Question: I'm using gettext with python and google app engine and a cufon font and I lose international characters and I can't display aao for certain words eg to the left here it should say FOLJ instead of FLJ:

The gettext translation .po that I compile to .mo with poedit contains this translation:
'''
msgid "FOLLOW US"
msgstr "FOLJ OSS"
msgid "DISTRIBUTOR"
msgstr "ATERFORSALJARE"
'''
So one is working and not the other because the cufon font does not have aao. The template is
'''
<div class="links"> <a href="/login/" target="_blank" title="Log in distributor">&nbsp;{% trans %}DISTRIBUTOR{% endtrans %} LOG IN</a>&nbsp;|&nbsp;<a href="/register/" target="_blank" title="Log in distributor">{% trans %}JOIN{% endtrans %}</a>
<strong class="title">{% trans %}FOLLOW US{% endtrans %}</strong>
'''
And my cufon font is this rather large <URL>
'''
Cufon.registerFont({"w":216,"face":{"font-family":"ApexLight","font-weight":450,"font-stretch":"normal","units-per-em":"360","panose-1":"2 1 6 0 4 5 1 1 1 3","ascent":"270","descent":"-90","x-height":"2","bbox":"-14 -288.35 333 92","underline-thickness":"7.2","underline-position":"-29.52","unicode-range":"U+0020-U+007E"},"glyphs":{" ":{"w":61,"k":{"T":11,"V":7,"W":7,"Y":4}},"A":{"d":"208,0r-14,0r-27,-78r-118,0r-27,78r-13,0r95,-272r8,0xm108,-252r-56,164r112,0","k":{"T":34,"V":32,"W":22,"Y":47,"C":7,"G":7,"O":7,"Q":7,"S":7,"v":20,"w":7,"y":18,"c":4,"d":4,"e":4,"o":4,"q":4,"U":7}},"B":{"d":"25,0r0,-270r82,0v61,0,81,30,81,68v0,32,-19,58,-52,61v42,0,62,30,62,68v0,41,-23,73,-88,73r-85,0xm37,-135r0,125r76,0v60,0,73,-31,73,-63v0,-73,-79,-62,-149,-62xm177,-202v0,-30,-9,-58,-66,-58r-74,0r0,115r76,0v50,0,64,-28,64,-57","w":212,"k":{"V":11,"W":4,"Y":7,"X":7}},"C":{"d":"20,-135v0,-87,24,-137,104,-137v31,0,52,5,66,11r0,11v-22,-8,-40,-11,-66,-11v-67,0,-93,42,-93,126v0,84,26,126,93,126v26,0,44,-3,66,-11r0,11v-14,6,-35,11,-66,11v-80,0,-104,-50,-104,-137","w":210,"k":{"T":7,"Y":11,"A":4}},"D":{"d":"103,0r-78,0r0,-270r78,0v85,0,104,50,104,135v0,85,-19,135,-104,135xm37,-260r0,250r65,0v75,0,93,-41,93,-125v0,-84,-18,-125,-93,-125r-65,0","w":226,"k":{"T":7,"V":11,"W":7,"Y":25,"A":11,"X":11}},"E":{"d":"162,-145r0,10r-125,0r0,125r138,0r0,10r-150,0r0,-270r150,0r0,10r-138,0r0,115r125,0","w":194,"k":{"J":-5,"j":-5}},"F":{"d":"158,-145r0,10r-121,0r0,135r-12,0r0,-270r146,0r0,10r-134,0r0,115r121,0","w":185,"k":{".":36,",":36,":":13,";":13,"A":22,"J":22,"v":7,"w":7,"y":7,"a":7,"c":7,"d":7,"e":7,"g":7,"o":7,"q":7,"s":7,"X":7}},"G":{"d":"124,-9v23,0,50,-3,68,-12r0,-104r-58,0r0,-10r70,0r0,123v-18,8,-44,14,-80,14v-80,0,-104,-50,-104,-137v0,-87,24,-137,104,-137v35,0,57,6,72,13r0,11v-22,-9,-43,-13,-72,-13v-67,0,-93,42,-93,126v0,84,26,126,93,126","w":228,"k":{"T":7,"Y":7,"A":4}},"H":{"d":"203,0r-11,0r0,-135r-155,0r0,135r-12,0r0,-270r12,0r0,125r155,0r0,-125r11,0r0,270","w":228},"I":{"d":"45,0r-12,0r0,-270r12,0r0,270","w":77},"J":{"d":"11,1r0,-10v32,3,68,-1,68,-38r0,-223r11,0r0,222v3,37,-32,55,-79,49","w":126},"K":{"d":"68,-143r-32,38r0,105r-11,0r0,-270r11,0r0,151r130,-151r13,0r-104,120r117,150r-14,0","w":197,"k":{"V":7,"W":7,"Y":7,"C":14,"G":14,"O":14,"Q":14,"S":7,"v":29,"w":22,"y":22,"a":7,"c":7,"d":7,"e":7,"o":7,"q":7,"s":7,"l":7,"f":18,"i":7,"t":22,"u":7,"x":7,"z":7}},"L":{"d":"36,-270r0,260r131,0r0,10r-142,0r0,-270r11,0","w":176,"k":{"T":36,"V":47,"W":36,"Y":52,"C":18,"G":18,"O":18,"Q":18,"v":25,"w":18,"X":7}},"M":{"d":"130,-37r-93,-197r0,234r-12,0r0,-270r8,0r102,220r102,-220r8,0r0,270r-12,0r0,-234r-93,197r-10,0","w":270},"N":{"d":"207,0r-8,0r-163,-245r1,245r-12,0r0,-270r7,0r163,245r0,-245r12,0r0,270","w":231},"O":{"d":"217,-135v0,82,-13,137,-99,137v-86,0,-98,-55,-98,-137v0,-82,12,-137,98,-137v86,0,99,55,99,137xm206,-135v0,-83,-14,-126,-88,-126v-74,0,-87,43,-87,126v0,83,13,126,87,126v74,0,88,-43,88,-126","w":236,"k":{"T":14,"V":7,"Y":11,"A":7,"X":7}},"P":{"d":"109,-270v66,0,83,37,83,78v0,41,-17,78,-83,78r-72,0r0,114r-12,0r0,-270r84,0xm37,-260r0,136r74,0v60,0,69,-37,69,-68v0,-31,-9,-68,-69,-68r-74,0","w":202,"k":{".":50,",":50,"V":11,"W":4,"Y":7,"A":27,"v":5,"w":4,"a":11,"c":7,"d":7,"e":7,"g":7,"o":7,"q":7,"s":7,"X":7,"u":4,"z":7,"m":7,"n":7,"p":7,"r":7}},"Q":{"d":"217,-135v0,79,-13,129,-87,137r123,28r0,13r-168,-45v-57,-15,-65,-64,-65,-133v0,-82,12,-137,98,-137v86,0,99,55,99,137xm206,-135v0,-83,-14,-126,-88,-126v-74,0,-87,43,-87,126v0,83,13,126,87,126v74,0,88,-43,88,-126","w":236,"k":{"T":14,"V":7,"Y":11,"A":7,"X":7}},"R":{"d":"37,-125r0,125r-12,0r0,-270r85,0v67,0,82,27,82,73v0,40,-11,65,-57,71r68,126r-14,0r-66,-125r-86,0xm37,-135r79,0v57,0,65,-27,65,-62v0,-35,-8,-63,-65,-63r-79,0r0,125","w":209,"k":{"T":14,"V":14,"Y":14}},"S":{"d":"109,-272v31,0,52,5,66,11r0,11v-22,-8,-40,-11,-66,-11v-62,0,-77,27,-77,59v0,44,19,51,75,57v54,6,80,13,80,70v0,36,-17,77,-97,77v-23,0,-55,-5,-72,-12r0,-11v17,6,38,12,72,12v66,0,86,-29,86,-66v0,-46,-12,-53,-72,-60v-58,-6,-83,-17,-83,-67v0,-34,17,-70,88,-70","w":204,"k":{"T":11,"V":7,"W":7,"Y":11,"A":7,"X":7,"Z":7}},"T":{"d":"179,-260r-78,0r0,260r-12,0r0,-260r-78,0r0,-10r168,0r0,10","w":190,"k":{".":32,",":32,":":32,";":32,"A":29,"C":11,"G":11,"J":22,"O":11,"Q":11,"v":29,"w":29,"y":29,"a":32,"c":32,"d":32,"e":32,"g":32,"o":32,"q":32,"s":32," ":11,"j":7,"f":18,"i":7,"t":18,"u":29,"x":29,"z":29,"m":29,"n":29,"p":29,"r":29}},"U":{"d":"116,-9v53,0,81,-17,81,-79r0,-182r11,0r0,183v0,75,-42,89,-92,89v-50,0,-93,-14,-93,-89r0,-183r12,0r0,182v0,62,28,79,81,79","w":231,"k":{"A":7}},"V":{"d":"195,-270r13,0r-96,272r-8,0r-95,-272r13,0r86,252","k":{".":36,",":36,":":27,";":27,"A":32,"C":7,"G":7,"O":7,"Q":7,"v":13,"w":13,"y":13,"a":32,"c":29,"d":29,"e":29,"g":29,"o":29,"q":29,"s":25," ":11,"f":7,"t":7,"u":14,"x":13,"z":13,"m":13,"n":13,"p":13,"r":13}},"W":{"d":"211,2r-66,-249r-65,249r-9,0r-62,-272r12,0r55,250r64,-250r10,0r65,250r55,-250r12,0r-62,272r-9,0","w":290,"k":{".":36,",":36,":":27,";":27,"A":22,"a":16,"c":14,"d":14,"e":14,"g":14,"o":14,"q":14,"s":14," ":11,"t":7,"u":7,"z":7,"m":14,"n":14,"p":14,"r":14}},"X":{"d":"104,-145r79,-125r15,0r-88,133r91,137r-16,0r-81,-128r-82,128r-15,0r90,-137r-87,-133r14,0","w":207,"k":{"C":7,"G":7,"O":7,"Q":7,"v":14,"w":11,"a":7,"c":7,"d":7,"o":7,"q":7,"s":7,"x":7,"z":7,"m":7,"n":7,"p":7,"r":7}},"Y":{"d":"213,-270r-96,159r0,111r-12,0r0,-111r-96,-159r14,0r88,149r88,-149r14,0","w":222,"k":{".":43,",":43,":":34,";":34,"A":47,"C":14,"G":14,"J":29,"O":14,"Q":14,"S":11,"v":29,"w":29,"y":29,"a":50,"c":45,"d":45,"e":45,"g":45,"o":45,"q":45,"s":40,"l":5," ":7,"j":13,"f":25,"i":13,"t":25,"u":29,"x":29,"z":29,"m":29,"n":29,"p":29,"r":29}},"Z":{"d":"198,0r-185,0r0,-8r166,-252r-159,0r0,-10r173,0r0,8r-167,252r172,0r0,10","w":210,"k":{"v":14,"w":14,"y":14,"f":7,"t":7}},"a":{"d":"88,-172v-26,0,-45,4,-52,7r0,-9v10,-4,31,-8,52,-8v55,0,66,23,66,58r0,124v-10,2,-8,-9,-11,-14v-15,11,-43,16,-61,16v-46,0,-62,-26,-62,-55v0,-27,13,-52,63,-55r59,-4v1,-42,-4,-61,-54,-60xm142,-102v-47,2,-111,1,-111,49v0,21,8,45,52,45v23,0,43,-6,59,-16r0,-78","w":177},"b":{"d":"98,-182v60,0,74,40,74,92v0,52,-14,92,-74,92v-21,0,-47,-6,-63,-16v-3,5,-1,15,-10,14r0,-270r11,0r0,103v16,-10,42,-15,62,-15xm98,-8v54,0,63,-41,63,-82v0,-41,-9,-82,-63,-82v-25,0,-46,5,-62,15r0,134v16,10,37,15,62,15","w":194,"k":{"v":4,"w":7,"y":7,"x":7}},"c":{"d":"22,-90v0,-54,14,-92,74,-92v16,0,36,2,50,7r0,10v-13,-4,-27,-7,-50,-7v-54,0,-63,40,-63,82v0,42,9,82,63,82v23,0,37,-3,50,-7r0,10v-14,5,-34,7,-50,7v-60,0,-74,-38,-74,-92","w":164},"d":{"d":"96,-182v20,0,46,5,62,15r0,-103r11,0r0,270v-9,1,-7,-9,-10,-14v-16,10,-42,16,-63,16v-60,0,-74,-40,-74,-92v0,-52,14,-92,74,-92xm96,-8v25,0,46,-5,62,-15r0,-134v-16,-10,-37,-15,-62,-15v-54,0,-63,41,-63,82v0,41,9,82,63,82","w":194},"e":{"d":"96,-8v27,0,44,-5,57,-9r0,10v-14,5,-38,9,-57,9v-60,0,-74,-38,-74,-92v0,-54,14,-92,74,-92v62,0,66,42,66,97r-129,0v1,41,12,77,63,77xm33,-95r119,0v0,-39,-5,-77,-56,-77v-51,0,-62,36,-63,77","w":183,"k":{"v":4,"w":4,"y":7,"x":7}},"f":{"d":"43,0r0,-170r-34,0r0,-6r34,-4v-9,-65,16,-102,85,-90r0,9v-36,-4,-74,1,-74,40r0,41r62,0r0,10r-62,0r0,170r-11,0","w":133,"k":{".":22,",":22,"a":7,"c":7,"d":7,"e":7,"o":7,"q":7}},"g":{"d":"152,-118v0,51,-46,76,-97,59v-19,7,-17,39,6,37v46,9,120,0,120,55v0,42,-46,59,-95,59v-50,0,-82,-12,-82,-51v0,-30,25,-48,49,-55v-29,-3,-26,-40,-7,-49v-43,-28,-36,-128,40,-119v27,3,55,2,84,2r0,10r-40,-1v16,11,22,30,22,53xm15,41v0,32,26,41,71,41v43,0,84,-13,84,-49v0,-46,-65,-36,-102,-45v-22,6,-53,21,-53,53xm86,-172v-47,0,-55,26,-55,54v0,28,8,54,55,54v47,0,55,-26,55,-54v0,-28,-8,-54,-55,-54","w":183},"h":{"d":"25,0r0,-270r11,0r0,104v39,-24,122,-28,122,35r0,131r-11,0r0,-132v3,-58,-81,-42,-111,-25r0,157r-11,0","w":181},"i":{"d":"63,-7r0,9v-19,0,-27,-8,-27,-26r0,-156r10,0r0,155v0,14,4,18,17,18xm30,-234v0,-6,5,-11,11,-11v6,0,11,5,11,11v0,6,-5,11,-11,11v-6,0,-11,-5,-11,-11","w":86},"j":{"d":"-14,92r0,-10v27,0,50,-8,50,-36r0,-226r10,0r0,224v0,32,-20,48,-60,48xm30,-234v0,-6,5,-11,11,-11v6,0,11,5,11,11v0,6,-5,11,-11,11v-6,0,-11,-5,-11,-11","w":82},"k":{"d":"149,-180r-75,72r89,108r-14,0r-82,-101r-32,30r1,71r-11,0r0,-270r11,0r-1,186r100,-96r14,0","w":168,"k":{"a":7,"c":11,"d":11,"e":11,"g":7,"o":11,"q":11,"l":7,"f":5,"i":7,"t":5,"u":5}},"l":{"d":"63,-7r0,9v-19,0,-27,-8,-27,-26r0,-246r10,0r0,245v0,14,4,18,17,18","w":86},"m":{"d":"134,0r0,-136v4,-56,-72,-36,-97,-21r0,157r-12,0r0,-180v10,-2,8,9,11,14v27,-18,89,-25,104,3v40,-28,113,-31,113,28r0,135r-11,0r0,-136v1,-57,-70,-36,-99,-18v5,47,1,103,2,154r-11,0","w":276},"n":{"d":"147,0r0,-132v4,-58,-80,-42,-110,-25r0,157r-12,0r0,-180v10,-2,8,9,11,14v38,-23,123,-29,123,35r0,131r-12,0","w":182},"o":{"d":"22,-90v0,-53,11,-92,74,-92v63,0,74,39,74,92v0,53,-11,92,-74,92v-63,0,-74,-39,-74,-92xm33,-90v0,45,6,82,63,82v57,0,63,-37,63,-82v0,-45,-6,-82,-63,-82v-57,0,-63,37,-63,82","w":191,"k":{"v":4,"w":4,"y":7,"x":7}},"p":{"d":"98,2v-20,0,-46,-5,-62,-15r0,103r-11,0r0,-270v9,-1,7,9,10,14v16,-10,42,-16,63,-16v60,0,74,40,74,92v0,52,-14,92,-74,92xm98,-172v-25,0,-46,5,-62,15r0,134v16,10,37,15,62,15v54,0,63,-41,63,-82v0,-41,-9,-82,-63,-82","w":194,"k":{"v":4,"w":4,"y":7,"x":7}},"q":{"d":"96,2v-60,0,-74,-40,-74,-92v0,-52,14,-92,74,-92v21,0,47,6,63,16v3,-5,1,-15,10,-14r0,270r-11,0r0,-103v-16,10,-42,15,-62,15xm96,-172v-54,0,-63,41,-63,82v0,41,9,82,63,82v25,0,46,-5,62,-15r0,-134v-16,-10,-37,-15,-62,-15","w":194},"r":{"d":"117,-181r0,10v-30,-3,-61,2,-80,14r0,157r-12,0r0,-180v10,-2,8,9,11,14v21,-12,52,-19,81,-15","w":127,"k":{".":22,",":22,"a":7}},"s":{"d":"72,-8v47,0,60,-18,60,-40v0,-26,-8,-36,-50,-41v-48,-6,-59,-17,-59,-45v-10,-45,71,-58,116,-41r0,10v-13,-4,-27,-7,-50,-7v-41,0,-55,14,-55,38v0,26,12,31,50,36v47,6,59,17,59,49v0,26,-16,51,-71,51v-16,0,-36,-2,-50,-7r0,-10v13,4,27,7,50,7","w":162},"t":{"d":"104,-7v6,-2,4,5,4,9v-41,1,-66,-15,-65,-48r0,-124r-34,0r0,-6r34,-4r0,-54r11,-1r0,55r62,0r0,10r-62,0r0,126v0,28,23,37,50,37","w":133},"u":{"d":"35,-180r0,132v-4,58,80,42,110,25r0,-157r12,0r0,180v-9,1,-7,-9,-10,-14v-39,23,-124,29,-124,-35r0,-131r12,0","w":182},"v":{"d":"9,-180r13,0r61,163r62,-163r12,0r-71,182r-5,0","w":166,"k":{".":29,",":29,"a":7,"c":7,"d":7,"e":7,"g":7,"o":7,"q":7}},"w":{"d":"126,-180r50,163r43,-163r12,0r-51,182r-9,0r-51,-168r-52,168r-8,0r-51,-182r12,0r43,163r49,-163r13,0","w":239,"k":{".":22,",":22,"a":5,"c":4,"d":4,"e":4,"g":4,"o":4,"q":4}},"x":{"d":"77,-85r-59,85r-13,0r66,-93r-61,-87r12,0r55,79r55,-79r12,0r-61,87r66,93r-13,0","w":154,"k":{"a":7,"c":11,"d":11,"e":11,"g":7,"o":11,"q":11,"l":7,"f":5,"i":7,"t":5,"u":5}},"y":{"d":"9,-180r13,0r61,165r62,-165r12,0r-105,270r-12,0r38,-92","w":166,"k":{".":29,",":29,"c":4,"d":4,"e":4,"o":4,"q":4}},"z":{"d":"149,0r-136,0r0,-7r119,-164r-114,0r0,-9r127,0r0,7r-120,164r124,0r0,9","w":161,"k":{"a":4,"c":7,"d":7,"e":7,"o":7,"q":7}},"&":{"d":"69,-147v-25,-46,-35,-125,40,-125v43,0,57,29,57,56v1,41,-43,55,-82,74v23,41,60,77,96,100v30,-30,48,-78,48,-138r11,0v0,63,-18,113,-49,144v19,11,39,20,61,29r-3,9v-23,-9,-44,-20,-65,-32v-48,45,-171,53,-171,-39v0,-46,25,-62,57,-78xm173,-35v-38,-23,-74,-62,-99,-103v-32,15,-51,29,-51,69v0,82,107,70,150,34xm79,-151v34,-16,76,-29,76,-65v0,-24,-10,-46,-46,-46v-67,2,-49,72,-30,111","w":261},"'":{"d":"106,-198r-7,0r-27,-72r13,0","w":205},".":{"d":"23,-9v0,-6,5,-11,11,-11v6,0,11,5,11,11v0,6,-5,11,-11,11v-6,0,-11,-5,-11,-11","w":68,"k":{"T":32,"V":32,"W":29,"Y":29,"v":14,"w":11,"y":14}},",":{"d":"26,-18r16,0r-17,63r-7,0","w":68,"k":{"T":32,"V":32,"W":29,"Y":29,"v":14,"w":11,"y":14}},":":{"d":"23,-135v0,-6,5,-11,11,-11v6,0,11,5,11,11v0,6,-5,11,-11,11v-6,0,-11,-5,-11,-11xm23,-9v0,-6,5,-11,11,-11v6,0,11,5,11,11v0,6,-5,11,-11,11v-6,0,-11,-5,-11,-11","w":68,"k":{"T":32,"V":27,"W":29,"Y":29}},";":{"d":"23,-135v0,-6,5,-11,11,-11v6,0,11,5,11,11v0,6,-5,11,-11,11v-6,0,-11,-5,-11,-11xm26,-18r16,0r-17,63r-7,0","w":68,"k":{"T":32,"V":27,"W":29,"Y":29}},"!":{"d":"37,-76r-6,0r-5,-194r16,0xm23,-9v0,-6,5,-11,11,-11v6,0,11,5,11,11v0,6,-5,11,-11,11v-6,0,-11,-5,-11,-11","w":68},"?":{"d":"49,-76v-21,-85,91,-42,91,-126v0,-33,-13,-60,-77,-60v-22,0,-40,5,-52,8r0,-10v12,-4,37,-8,52,-8v76,0,88,34,88,70v0,53,-26,58,-66,74v-31,13,-31,24,-30,52r-6,0xm48,-9v0,-6,5,-11,11,-11v6,0,10,5,10,11v0,6,-4,11,-10,11v-6,0,-11,-5,-11,-11","w":169},"\/":{"d":"12,72r-12,0r124,-360r12,0","w":136},"\":{"d":"136,72r-12,0r-124,-360r12,0","w":136},"|":{"d":"45,72r-12,0r0,-360r12,0r0,360","w":77},"-":{"d":"103,-128r0,10r-83,0r0,-10r83,0","w":122},"(":{"d":"25,-108v0,-87,24,-150,42,-180r13,0v-18,29,-43,93,-43,180v0,87,25,151,43,180r-13,0v-18,-30,-42,-93,-42,-180","w":100},")":{"d":"76,-108v0,87,-25,150,-43,180r-12,0v18,-29,43,-93,43,-180v0,-87,-25,-151,-43,-180r12,0v18,30,43,93,43,180","w":100},"[":{"d":"44,-278r0,340r38,0r0,10r-49,0r0,-360r49,0r0,10r-38,0","w":100},"]":{"d":"57,62r0,-340r-38,0r0,-10r49,0r0,360r-49,0r0,-10r38,0","w":100},"{":{"d":"40,-108v11,3,19,12,18,29r-7,118v-1,18,11,24,31,23v0,5,1,12,-6,10v-22,0,-37,-10,-36,-34r6,-118v2,-17,-9,-24,-28,-23v0,-5,-1,-12,6,-10v16,0,23,-8,22,-23r-6,-118v-1,-26,16,-35,42,-34v0,5,1,12,-6,10v-17,0,-26,7,-25,23r7,118v1,17,-7,26,-18,29","w":100},"}":{"d":"60,-108v-11,-3,-18,-12,-17,-29r6,-118v2,-18,-10,-24,-30,-23v0,-5,-1,-12,6,-10v22,0,37,10,36,34r-6,118v-2,18,9,25,28,23v0,6,1,12,-7,10v-16,0,-22,8,-21,23r6,118v1,26,-16,35,-42,34v0,-5,-1,-12,6,-10v17,0,25,-7,24,-23r-6,-118v-1,-17,6,-26,17,-29","w":100},"*":{"d":"66,-225r-3,0r-5,-45r12,0xm129,-219v-15,1,-34,11,-46,7r42,-19xm51,-189r3,2r-23,39r-10,-7xm98,-148v-6,-13,-22,-29,-21,-41r31,34xm45,-212v-11,4,-31,-6,-45,-7r4,-12","w":127},"^":{"d":"33,-180r-8,0r65,-90r10,0r66,90r-8,0r-63,-80","w":183},"~":{"d":"123,-114v18,0,30,-9,35,-14v2,21,-15,23,-35,23v-37,0,-38,-26,-69,-26v-18,0,-31,8,-36,13v-2,-21,15,-23,35,-23v37,0,39,27,70,27","w":176},"_":{"d":"104,80r0,10r-104,0r0,-10r104,0","w":104},"'":{"d":"36,-180r-7,0r-6,-90r18,0","w":64},""":{"d":"36,-180r-7,0r-6,-90r18,0xm79,-180r-7,0r-5,-90r18,0","w":108},"@":{"d":"292,-112v0,78,-25,99,-89,96r-4,-14v-45,32,-124,18,-116,-60v-7,-78,70,-92,116,-60v3,-5,0,-16,10,-14r0,139v61,2,73,-29,73,-87v0,-67,-32,-105,-123,-105v-91,0,-132,40,-132,127v0,87,41,127,132,127v34,0,72,-7,92,-14r0,10v-24,8,-56,14,-92,14v-100,0,-143,-47,-143,-137v0,-90,43,-137,143,-137v96,0,133,39,133,115xm198,-39r0,-102v-40,-32,-115,-13,-104,51v-11,64,63,83,104,51","w":308},"$":{"d":"94,-31v54,0,80,-12,80,-42v0,-33,-25,-34,-71,-38v-54,-5,-83,-7,-83,-43v0,-40,42,-52,102,-50r15,-43r10,0r-16,44v20,2,40,5,49,9r0,10v-10,-4,-44,-11,-73,-11v-52,0,-76,9,-76,41v0,28,26,30,72,33v55,4,82,9,82,48v0,38,-37,54,-101,52r-15,43r-10,0r16,-44v-21,-2,-44,-6,-54,-10r0,-9v10,4,44,10,73,10","w":205},"#":{"d":"29,0r20,-66r-40,0r3,-10r39,0r22,-73r-40,0r3,-10r40,0r20,-66r12,0r-20,66r68,0r20,-66r12,0r-20,66r40,0r-3,10r-40,0r-22,73r40,0r-3,10r-40,0r-19,66r-12,0r20,-66r-69,0r-19,66r-12,0xm85,-149r-22,73r68,0r22,-73r-68,0"},"0":{"d":"194,-113v0,77,-19,115,-86,115v-67,0,-86,-38,-86,-115v0,-77,19,-114,86,-114v67,0,86,37,86,114xm183,-113v0,-72,-18,-104,-75,-104v-57,0,-75,32,-75,104v0,72,18,105,75,105v57,0,75,-33,75,-105"},"1":{"d":"10,-210v22,-5,40,-14,64,-17r0,227r-11,0r0,-216r-53,12r0,-6","w":122},"2":{"d":"157,-168v0,-55,-83,-56,-127,-40r0,-10v14,-5,36,-9,59,-9v64,0,79,28,79,59v0,38,-16,60,-140,159r142,0r0,9r-157,0r0,-6v127,-104,144,-125,144,-162","w":186},"3":{"d":"73,-217v-19,0,-38,5,-53,9r0,-11v15,-5,37,-8,53,-8v62,0,80,29,80,69v0,27,-11,58,-50,62v44,1,59,34,59,67v0,41,-17,76,-86,76v-24,0,-43,-5,-56,-10r0,-9v13,5,32,9,56,9v63,0,75,-31,75,-66v0,-57,-45,-64,-105,-61r0,-10r32,0v51,0,63,-30,63,-58v0,-33,-10,-59,-68,-59","w":178},"4":{"d":"155,-227r0,173r40,0r0,9r-40,0r0,90r-11,0r0,-90r-128,0r0,-6r133,-176r6,0xm30,-54r114,0r0,-150","w":208},"5":{"d":"163,-40v0,100,-89,95,-147,77r0,-10v53,17,136,23,136,-67v0,-84,-61,-64,-126,-67r0,-118r131,0r0,9r-121,0r0,100v69,-2,127,-10,127,76","w":174},"6":{"d":"170,-262r0,10v-19,-7,-31,-10,-57,-10v-72,0,-83,65,-82,142v8,-37,36,-51,72,-51v67,0,76,42,76,86v0,43,-13,87,-76,87v-67,0,-81,-39,-81,-130v0,-90,18,-144,91,-144v30,0,44,5,57,10xm34,-84v0,40,12,76,69,76v52,0,65,-35,65,-77v0,-42,-9,-77,-65,-77v-60,0,-69,46,-69,78","w":198},"7":{"d":"46,45r-11,0r107,-261r-137,0r0,-9r146,0r0,9","w":156,"k":{"4":22}},"8":{"d":"101,-272v96,0,95,120,30,131v33,3,55,26,55,70v0,43,-22,73,-85,73v-63,0,-86,-30,-86,-73v0,-44,23,-67,56,-70v-28,-6,-46,-25,-46,-62v0,-41,19,-69,76,-69xm101,-8v58,0,74,-28,74,-63v0,-46,-24,-64,-74,-64v-50,0,-74,18,-74,64v0,35,16,63,74,63xm101,-145v49,0,64,-24,64,-58v0,-33,-11,-59,-64,-59v-53,0,-65,26,-65,59v0,34,16,58,65,58","w":201},"9":{"d":"29,37r0,-10v19,7,31,10,57,10v72,1,82,-65,81,-142v-8,37,-35,51,-71,51v-67,0,-76,-42,-76,-86v0,-43,13,-87,76,-87v67,0,81,39,81,130v0,90,-18,144,-91,144v-30,0,-44,-5,-57,-10xm165,-141v0,-40,-12,-76,-69,-76v-52,0,-65,35,-65,77v0,42,9,77,65,77v60,0,69,-46,69,-78","w":198},"%":{"d":"80,-90v-42,0,-60,-21,-60,-69v0,-48,18,-68,60,-68v41,0,60,20,60,68v0,48,-19,69,-60,69xm80,-100v32,0,49,-16,49,-59v0,-43,-17,-58,-49,-58v-33,0,-49,15,-49,58v0,43,16,59,49,59xm103,0r-13,0r159,-225r13,0xm273,-135v42,0,60,21,60,69v0,48,-18,68,-60,68v-41,0,-60,-20,-60,-68v0,-48,19,-69,60,-69xm273,-125v-32,0,-49,16,-49,59v0,43,17,58,49,58v33,0,48,-15,48,-58v0,-43,-15,-59,-48,-59","w":352},"+":{"d":"113,-53r-10,0r0,-65r-65,0r0,-10r65,0r0,-65r10,0r0,65r65,0r0,10r-65,0r0,65"},"=":{"d":"178,-153r0,10r-140,0r0,-10r140,0xm178,-102r0,10r-140,0r0,-10r140,0"},"<":{"d":"178,-52r0,12r-140,-79r0,-7r140,-79r0,12r-128,70"},">":{"d":"38,-40r0,-12r128,-71r-128,-70r0,-12r140,79r0,7"}," ":{"w":61,"k":{"T":11,"V":7,"W":7,"Y":4}}}});
Cufon.registerFont({"w":195,"face":{"font-family":"Apex","font-weight":550,"font-stretch":"normal","units-per-em":"360","panose-1":"2 1 6 0 4 5 1 1 1 3","ascent":"270","descent":"-90","x-height":"4","bbox":"-18 -294.312 347 94","underline-thickness":"9","underline-position":"-27.36","unicode-range":"U+0020-U+007E"},"glyphs":{" ":{"w":72,"k":{"T":11,"V":7,"W":7,"Y":4}},"A":{"d":"177,0r-19,-66r-86,0r-19,66r-44,0r86,-273r41,0r85,273r-44,0xm150,-99r-35,-120r-34,120r69,0","w":230,"k":{"T":34,"V":32,"W":22,"Y":47,"C":7,"G":7,"O":7,"Q":7,"S":7,"v":20,"w":7,"y":18,"c":4,"d":4,"e":4,"o":4,"q":4,"U":7}},"B":{"d":"22,0r0,-270r91,0v66,0,85,32,85,74v0,23,-11,43,-32,53v26,8,41,33,41,64v0,45,-22,79,-92,79r-93,0xm62,-123r0,86r54,0v38,0,47,-21,47,-43v0,-50,-54,-44,-101,-43xm155,-194v0,-18,-6,-39,-41,-39r-52,0r0,76r53,0v32,0,40,-20,40,-37","w":218,"k":{"V":11,"W":4,"Y":7,"X":7}},"C":{"d":"18,-135v0,-89,32,-139,112,-139v32,0,50,6,63,11r0,39v-70,-30,-133,-10,-133,89v0,98,63,120,133,89r0,39v-13,5,-31,11,-63,11v-80,0,-112,-50,-112,-139","w":211,"k":{"T":7,"Y":11,"A":4}},"D":{"d":"102,0r-80,0r0,-270r80,0v90,0,115,58,115,135v0,77,-25,135,-115,135xm62,-233r0,196v79,8,113,-21,113,-98v0,-77,-34,-107,-113,-98","w":234,"k":{"T":7,"V":11,"W":7,"Y":25,"A":11,"X":11}},"E":{"d":"175,-158r0,37r-113,0r0,84r124,0r0,37r-164,0r0,-270r164,0r0,37r-124,0r0,75r113,0","w":203,"k":{"J":-5,"j":-5}},"F":{"d":"172,-157r0,37r-110,0r0,120r-40,0r0,-270r161,0r0,37r-121,0r0,76r110,0","k":{".":36,",":36,":":13,";":13,"A":22,"J":22,"v":7,"w":7,"y":7,"a":7,"c":7,"d":7,"e":7,"g":7,"o":7,"q":7,"s":7,"X":7}},"G":{"d":"128,4v-80,0,-110,-54,-110,-139v0,-85,30,-139,111,-139v37,0,63,6,78,14r0,39v-25,-10,-47,-16,-73,-16v-55,0,-74,38,-74,102v0,84,45,117,113,96r0,-73r-48,0r0,-37r88,0r0,137v-14,8,-46,16,-85,16","w":234,"k":{"T":7,"Y":7,"A":4}},"H":{"d":"212,0r-40,0r0,-121r-110,0r0,121r-40,0r0,-270r40,0r0,112r110,0r0,-112r40,0r0,270","w":234},"I":{"d":"68,0r-40,0r0,-270r40,0r0,270","w":95},"J":{"d":"8,0r0,-39v21,8,61,9,61,-23r0,-208r40,0r0,214v5,49,-48,69,-101,56","w":134},"K":{"d":"167,0r-83,-119r-22,26r0,93r-40,0r0,-270r40,0r0,125r97,-125r50,0r-100,120r109,150r-51,0","w":224,"k":{"V":7,"W":7,"Y":7,"C":14,"G":14,"O":14,"Q":14,"S":7,"v":29,"w":22,"y":22,"a":7,"c":7,"d":7,"e":7,"o":7,"q":7,"s":7,"l":7,"f":18,"i":7,"t":22,"u":7,"x":7,"z":7}},"L":{"d":"62,-270r0,233r118,0r0,37r-158,0r0,-270r40,0","w":188,"k":{"T":36,"V":47,"W":36,"Y":52,"C":18,"G":18,"O":18,"Q":18,"v":25,"w":18,"X":7}},"M":{"d":"233,-203r-67,166r-38,0r-68,-166r2,203r-40,0r0,-270r52,0r73,184r73,-184r52,0r0,270r-41,0","w":293},"N":{"d":"215,0r-37,0r-117,-192r1,192r-40,0r0,-270r37,0r117,192r-1,-192r40,0r0,270","w":236},"O":{"d":"122,4v-87,0,-104,-63,-104,-139v0,-76,17,-139,104,-139v87,0,104,63,104,139v0,76,-17,139,-104,139xm122,-238v-51,0,-62,39,-62,103v0,64,11,103,62,103v51,0,63,-39,63,-103v0,-64,-12,-103,-63,-103","w":244,"k":{"T":14,"V":7,"Y":11,"A":7,"X":7}},"P":{"d":"62,-101r0,101r-40,0r0,-270r87,0v69,0,93,41,93,85v0,44,-24,84,-93,84r-47,0xm62,-233r0,95r49,0v40,0,47,-27,47,-47v0,-20,-7,-48,-47,-48r-49,0","w":208,"k":{".":50,",":50,"V":11,"W":4,"Y":7,"A":27,"v":5,"w":4,"a":11,"c":7,"d":7,"e":7,"g":7,"o":7,"q":7,"s":7,"X":7,"u":4,"z":7,"m":7,"n":7,"p":7,"r":7}},"Q":{"d":"226,-135v1,62,-10,109,-56,128r84,17r0,41r-168,-51v-56,-17,-68,-69,-68,-135v0,-80,18,-139,104,-139v86,0,104,59,104,139xm122,-238v-51,0,-62,39,-62,103v0,64,11,103,62,103v51,0,63,-39,63,-103v0,-64,-12,-103,-63,-103","w":244,"k":{"T":14,"V":7,"Y":11,"A":7,"X":7}},"R":{"d":"62,-110r0,110r-40,0r0,-270r88,0v70,0,92,31,92,80v0,35,-11,60,-44,72r57,118r-48,0r-49,-110r-56,0xm62,-233r0,86r54,0v37,0,42,-21,42,-43v0,-22,-5,-43,-42,-43r-54,0","w":223,"k":{"T":14,"V":14,"Y":14}},"S":{"d":"110,-157v56,8,89,20,89,75v0,51,-31,86,-103,86v-27,0,-62,-6,-80,-15r0,-40v15,6,41,17,78,17v49,0,63,-19,63,-45v0,-30,-13,-37,-49,-42v-66,-8,-92,-26,-92,-75v0,-40,23,-78,96,-78v35,0,59,6,73,13r0,39v-34,-20,-127,-24,-127,26v0,29,16,34,52,39","w":214,"k":{"T":11,"V":7,"W":7,"Y":11,"A":7,"X":7,"Z":7}},"T":{"d":"190,-233r-70,0r0,233r-40,0r0,-233r-70,0r0,-37r180,0r0,37","w":200,"k":{".":32,",":32,":":32,";":32,"A":29,"C":11,"G":11,"J":22,"O":11,"Q":11,"v":29,"w":29,"y":29,"a":32,"c":32,"d":32,"e":32,"g":32,"o":32,"q":32,"s":32," ":11,"j":7,"f":18,"i":7,"t":18,"u":29,"x":29,"z":29,"m":29,"n":29,"p":29,"r":29}},"U":{"d":"118,4v-37,0,-98,-13,-98,-89r0,-185r40,0r0,181v0,51,36,57,58,57v22,0,58,-6,58,-57r0,-181r40,0r0,185v0,76,-61,89,-98,89","w":236,"k":{"A":7}},"V":{"d":"177,-270r44,0r-85,273r-41,0r-86,-273r44,0r62,220","w":230,"k":{".":36,",":36,":":27,";":27,"A":32,"C":7,"G":7,"O":7,"Q":7,"v":13,"w":13,"y":13,"a":32,"c":29,"d":29,"e":29,"g":29,"o":29,"q":29,"s":25," ":11,"f":7,"t":7,"u":14,"x":13,"z":13,"m":13,"n":13,"p":13,"r":13}},"W":{"d":"88,-57r46,-213r50,0r46,213r35,-213r43,0r-51,273r-49,0r-49,-225r-49,225r-49,0r-51,-273r43,0","w":318,"k":{".":36,",":36,":":27,";":27,"A":22,"a":16,"c":14,"d":14,"e":14,"g":14,"o":14,"q":14,"s":14," ":11,"t":7,"u":7,"z":7,"m":14,"n":14,"p":14,"r":14}},"X":{"d":"114,-162r59,-108r48,0r-79,132r82,138r-49,0r-61,-109r-60,109r-49,0r82,-138r-79,-132r48,0","w":235,"k":{"C":7,"G":7,"O":7,"Q":7,"v":14,"w":11,"a":7,"c":7,"d":7,"o":7,"q":7,"s":7,"x":7,"z":7,"m":7,"n":7,"p":7,"r":7}},"Y":{"d":"233,-270r-92,162r0,108r-41,0r0,-108r-92,-162r46,0r67,126r66,-126r46,0","w":241,"k":{".":43,",":43,":":34,";":34,"A":47,"C":14,"G":14,"J":29,"O":14,"Q":14,"S":11,"v":29,"w":29,"y":29,"a":50,"c":45,"d":45,"e":45,"g":45,"o":45,"q":45,"s":40,"l":5," ":7,"j":13,"f":25,"i":13,"t":25,"u":29,"x":29,"z":29,"m":29,"n":29,"p":29,"r":29}},"Z":{"d":"209,0r-198,0r0,-27r138,-205r-129,1r0,-39r183,0r0,27r-138,205r144,-1r0,39","w":219,"k":{"v":14,"w":14,"y":14,"f":7,"t":7}},"a":{"d":"120,-115v12,-50,-68,-35,-92,-24r0,-35v14,-6,38,-10,59,-10v109,-3,63,99,73,184r-24,0r-6,-14v-14,12,-35,18,-55,18v-46,0,-62,-28,-62,-57v0,-55,53,-60,107,-62xm120,-87v-28,5,-67,-2,-67,32v0,32,50,30,67,14r0,-46","w":178},"b":{"d":"60,-170v58,-35,120,-3,120,80v0,59,-19,94,-72,94v-24,0,-42,-6,-58,-18r-6,14r-24,0r0,-270r40,0r0,100xm99,-150v-19,0,-32,6,-39,10r0,100v7,4,20,10,39,10v35,0,41,-27,41,-60v0,-33,-6,-60,-41,-60","k":{"v":4,"w":7,"y":7,"x":7}},"c":{"d":"55,-90v0,35,10,59,45,59v21,0,35,-4,48,-9r0,35v-14,6,-31,9,-50,9v-64,0,-83,-38,-83,-94v0,-56,19,-94,83,-94v19,0,36,3,50,9r0,35v-13,-5,-27,-9,-48,-9v-35,0,-45,24,-45,59","w":162},"d":{"d":"15,-90v0,-82,60,-115,120,-80r0,-100r40,0r0,270r-23,0r-7,-14v-16,12,-34,18,-58,18v-53,0,-72,-35,-72,-94xm96,-150v-35,0,-41,27,-41,60v0,33,6,60,41,60v19,0,32,-6,39,-10r0,-100v-7,-4,-20,-10,-39,-10"},"e":{"d":"15,-90v0,-58,21,-94,80,-94v70,0,75,51,72,109r-112,0v-9,50,70,51,105,34r0,34v-21,9,-45,11,-64,11v-60,0,-81,-36,-81,-94xm95,-149v-30,0,-39,19,-40,46r72,0v0,-24,-1,-46,-32,-46","w":183,"k":{"v":4,"w":4,"y":7,"x":7}},"f":{"d":"138,-270r0,34v-21,-5,-60,-8,-60,24r0,32r51,0r0,34r-51,0r0,146r-40,0r0,-146r-33,0r0,-25r33,-9v-4,-60,6,-95,70,-94v12,0,23,1,30,4","w":137,"k":{".":22,",":22,"a":7,"c":7,"d":7,"e":7,"o":7,"q":7}},"g":{"d":"158,-147v20,59,-14,110,-91,98v-8,7,-7,19,6,21v47,6,113,2,113,58v0,46,-49,64,-101,64v-48,0,-83,-15,-83,-52v0,-24,19,-39,38,-45v-21,-11,-15,-44,2,-54v-50,-33,-39,-127,46,-127v13,0,24,1,33,4r63,0r0,26xm148,31v-1,-28,-48,-19,-72,-26v-18,3,-35,12,-35,29v0,20,14,28,47,28v32,0,60,-9,60,-31xm51,-116v0,21,7,36,37,36v30,0,37,-15,37,-36v0,-21,-7,-36,-37,-36v-30,0,-37,15,-37,36","w":188},"h":{"d":"130,-123v4,-37,-53,-28,-70,-17r0,140r-....
'''
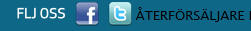
Answer: I suspect that @equinoxel is right, the fonts you have chosen don't have coverage for the characters you want.
According to the <URL>...." The solution is, "Make sure your pages are UTF-8 encoded and that you've selected the appropriate glyph ranges. Basic Latin should be enough for most English-only sites. Combine Basic Latin with Latin-1 Supplement and you cover most European languages."
You don't include the CSS for your page, so I'm not sure exactly which fonts are invoked. Nor do you include all of the second font. However, I do observe that both fonts you post have the text '"unicode-range":"U+0020-U+007E"'. This does not include the accented vowels which are dropping out.
Also, I note the page text for the message which displays correctly is '{% trans %}DISTRIBUTOR{% endtrans %}', while the page text for the message which drops characters is '<strong class="title">{% trans %}FOLLOW US{% endtrans %}</strong>'. The '<strong>' element may be selecting a different font, which does not have the correct characters.
Try dropping the '<strong>' from around the '{% trans %}FOLLOW US{% endtrans %}'. If the O character appears, that's a strong (heh, heh) indication that your font doesn't have sufficient glyph coverage.